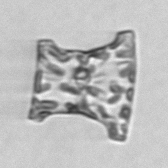
Label: Eucampia